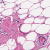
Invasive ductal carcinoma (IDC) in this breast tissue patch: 0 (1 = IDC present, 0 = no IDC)